Question: I am working with SQL 2008 R2 and we updated it today with a SAP update PL-16. After that we are getting issue in my previous developed application.
We are getting errors in #temp tables.
ERROR:
> [SQL Server Native 10.0][SQL Server]There is already an object named
'#TEMP' in the database] FMS

We tried with a solution, insert 'drop table #temp' in the beginning of every query...
'''
IF (SELECT object_id('TempDB..#Temp')) IS NOT NULL
BEGIN
DROP TABLE #Temp
END
'''
It still prompts the same error. Any help?
The Big Query for reference :(
'''
SELECT CASE
WHEN (CONVERT(FLOAT,$[$38.11]) >0
AND convert(float,$[$38.11],2) >= convert(float,t0.[U_FQuantity],2)
AND convert(float,$[$38.11],2) <= convert(float,t0.[U_LQuantity],2)) THEN T0.[U_Price2] *(1-CAST($[$38.28] AS DECIMAL(18,6)) /100)
WHEN (CONVERT(FLOAT,$[rdr1.U_mishkal],2) >0
AND $[rdr1.U_mishkal] >= t0.[U_FWeight]
AND $[rdr1.U_mishkal] <= t0.[U_LWeight]) THEN T0.[U_Price2] *(1-CAST($[$38.28] AS DECIMAL(18,6)) /100)
WHEN (CONVERT(FLOAT,$[rdr1.U_kmNsiaa],2) >0
AND $[rdr1.U_kmNsiaa] >= t0.[U_Fkm]
AND $[rdr1.U_kmNsiaa] <= t0.[U_Lkm]) THEN T0.[U_Price2] *(1-CAST($[$38.28] AS DECIMAL(18,6)) /100)
WHEN (CONVERT(FLOAT,$[rdr1.U_Nefach],2) >0
AND $[rdr1.U_Nefach] >= t0.[U_FVolume]
AND $[rdr1.U_Nefach] <= t0.[U_LVolume]) THEN T0.[U_Price2] *(1-CAST($[$38.28] AS DECIMAL(18,6)) /100)
WHEN (CONVERT(FLOAT,$[rdr1.U_Point],2) >0
AND $[rdr1.U_Point] >= t0.[U_FPoint]
AND $[rdr1.U_Point] <= t0.[U_LPoint]) THEN T0.[U_Price2] *(1-CAST($[$38.28] AS DECIMAL(18,6)) /100)
WHEN (CONVERT(FLOAT,$[rdr1.U_Hamtana],2) >0
AND $[rdr1.U_Hamtana] >= t0.[U_FHamtana]
AND $[rdr1.U_Hamtana] <= t0.[U_LHamtana]) THEN T0.[U_Price2] *(1-CAST($[$38.28] AS DECIMAL(18,6)) /100)
END AS 'price' INTO #TEMP
FROM [dbo].[@PRICELIST] T0
INNER JOIN [dbo].[OITM] T1 ON T0.[U_ItemCode]=T1.[U_ZPRICELIST]
WHERE T0.[U_Cardcode] = $[ORDR.U_PCARDCODE.0]
AND T1.[ItemCode] = $[$38.1]
AND T0.[U_SugMitan] =$[rdr1.U_SugMitan.1]
AND T0.[U_SugRehev] = $[Rdr1.U_SugRehev.1]
AND t0.U_SugHishuv='2'
INSERT INTO #TEMP
SELECT CASE
WHEN (CONVERT(FLOAT,$[$38.11]) >0
AND convert(float,$[$38.11],2) >= convert(float,t0.[U_FQuantity],2)
AND convert(float,$[$38.11],2) <= convert(float,t0.[U_LQuantity],2)) THEN T0.[U_Price2]/(CONVERT(FLOAT,$[$38.11],2)) *(1-CAST($[$38.28] AS DECIMAL(18,6)) /100)
WHEN (CONVERT(FLOAT,$[rdr1.U_mishkal],2) >0
AND $[rdr1.U_mishkal] >= t0.[U_FWeight]
AND $[rdr1.U_mishkal] <= t0.[U_LWeight]) THEN T0.[U_Price2]/(CONVERT(FLOAT,$[$38.11],2)) *(1-CAST($[$38.28] AS DECIMAL(18,6)) /100)
WHEN (CONVERT(FLOAT,$[rdr1.U_kmNsiaa],2) >0
AND $[rdr1.U_kmNsiaa] >= t0.[U_Fkm]
AND $[rdr1.U_kmNsiaa] <= t0.[U_Lkm]) THEN T0.[U_Price2]/(CONVERT(FLOAT,$[$38.11],2)) *(1-CAST($[$38.28] AS DECIMAL(18,6)) /100)
WHEN (CONVERT(FLOAT,$[rdr1.U_Nefach],2) >0
AND $[rdr1.U_Nefach] >= t0.[U_FVolume]
AND $[rdr1.U_Nefach] <= t0.[U_LVolume]) THEN T0.[U_Price2] /(CONVERT(FLOAT,$[$38.11],2)) *(1-CAST($[$38.28] AS DECIMAL(18,6)) /100)
WHEN (CONVERT(FLOAT,$[rdr1.U_Point],2) >0
AND $[rdr1.U_Point] >= t0.[U_FPoint]
AND $[rdr1.U_Point] <= t0.[U_LPoint]) THEN T0.[U_Price2] /(CONVERT(FLOAT,$[$38.11],2)) *(1-CAST($[$38.28] AS DECIMAL(18,6)) /100)
WHEN (CONVERT(FLOAT,$[rdr1.U_Hamtana],2) >0
AND $[rdr1.U_Hamtana] >= t0.[U_FHamtana]
AND $[rdr1.U_Hamtana] <= t0.[U_LHamtana]) THEN T0.[U_Price2] /(CONVERT(FLOAT,$[$38.11],2)) *(1-CAST($[$38.28] AS DECIMAL(18,6)) /100)
END AS 'price'
FROM [dbo].[@PRICELIST] T0
INNER JOIN [dbo].[OITM] T1 ON T0.[U_ItemCode]=T1.[U_ZPRICELIST] WHERE T0.[U_Cardcode] = $[ORDR.U_PCARDCODE.0]
AND T1.[ItemCode] = $[$38.1]
AND T0.[U_SugMitan] =$[rdr1.U_SugMitan.1]
AND T0.[U_SugRehev] = $[Rdr1.U_SugRehev.1]
AND t0.U_SugHishuv='1'
INSERT INTO #TEMP
SELECT CASE
WHEN (CONVERT(FLOAT,$[$38.11]) >0
AND convert(float,$[$38.11],2) >= convert(float,t0.[U_FQuantity],2)
AND convert(float,$[$38.11],2) <= convert(float,t0.[U_LQuantity],2)) THEN T0.[U_Price2] *(1-CAST($[$38.28] AS DECIMAL(18,6)) /100)
WHEN (CONVERT(FLOAT,$[rdr1.U_mishkal],2) >0
AND $[rdr1.U_mishkal] >= t0.[U_FWeight]
AND $[rdr1.U_mishkal] <= t0.[U_LWeight]) THEN T0.[U_Price2] *(1-CAST($[$38.28] AS DECIMAL(18,6)) /100)
WHEN (CONVERT(FLOAT,$[rdr1.U_kmNsiaa],2) >0
AND $[rdr1.U_kmNsiaa] >= t0.[U_Fkm]
AND $[rdr1.U_kmNsiaa] <= t0.[U_Lkm]) THEN T0.[U_Price2] *(1-CAST($[$38.28] AS DECIMAL(18,6)) /100)
WHEN (CONVERT(FLOAT,$[rdr1.U_Nefach],2) >0
AND $[rdr1.U_Nefach] >= t0.[U_FVolume]
AND $[rdr1.U_Nefach] <= t0.[U_LVolume]) THEN T0.[U_Price2] *(1-CAST($[$38.28] AS DECIMAL(18,6)) /100)
WHEN (CONVERT(FLOAT,$[rdr1.U_Point],2) >0
AND $[rdr1.U_Point] >= t0.[U_FPoint]
AND $[rdr1.U_Point] <= t0.[U_LPoint]) THEN T0.[U_Price2] /(CONVERT(FLOAT,$[$38.11],2))*(CONVERT(FLOAT,$[$38.U_KmNsiaa],2)) *(1-CAST($[$38.28] AS DECIMAL(18,6)) /100)
WHEN (CONVERT(FLOAT,$[rdr1.U_Hamtana],2) >0
AND $[rdr1.U_Hamtana] >= t0.[U_FHamtana]
AND $[rdr1.U_Hamtana] <= t0.[U_LHamtana]) THEN T0.[U_Price2] *(1-CAST($[$38.28] AS DECIMAL(18,6)) /100)
END AS 'price'
FROM [dbo].[@PRICELIST] T0
INNER JOIN [dbo].[OITM] T1 ON T0.[U_ItemCode]=T1.[U_ZPRICELIST] WHERE T0.[U_Cardcode] = $[ORDR.U_PCARDCODE.0]
AND T1.[ItemCode] = $[$38.1]
AND T0.[U_SugMitan] =$[rdr1.U_SugMitan.1]
AND T0.[U_SugRehev] = $[Rdr1.U_SugRehev.1]
AND t0.U_SugHishuv='3'
SELECT max(T0.PRICE)
FROM #TEMP T0
DROP TABLE #TEMP
'''
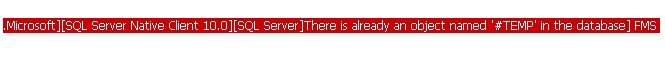
Answer: This seems really strange to me. Temp tables that start with a single # are local to the session. So every session should be able to see it's own #temp table defined independently and have their own data in them. Temp tables with ## prefix can be shared between sessions. They are automatically removed when the last session that used it closes, if it's not dropped explicitly.
Are you creating the temp table, dropping it, and trying to create it again in the same batch? The SQL Parser does not like that. So for example, if i put the following code into management studio and then do a simple syntax check it gives me the same error you are getting even though it seems like it should be valid.
'''
drop table #temp
select 1 x into #temp
select * from #temp
drop table #temp
select 2 x into #temp
select * from #temp
'''
It doesn't like that second attempt at creating the temp table.
You could try making sure that your code that creates and drops the temp table is in it's own batch by surrounding it with the GO statement. SQL seems to have no problem with this:
'''
GO
drop table #temp
select 1 x into #temp
select * from #temp
drop table #temp
GO
select 2 x into #temp
select * from #temp
GO
'''